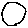
Label: circle